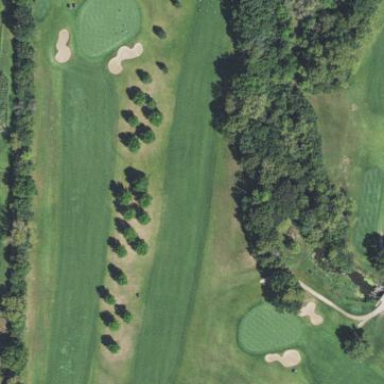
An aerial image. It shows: Golf fairway surrounded by grass.